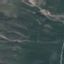
Label: HerbaceousVegetation